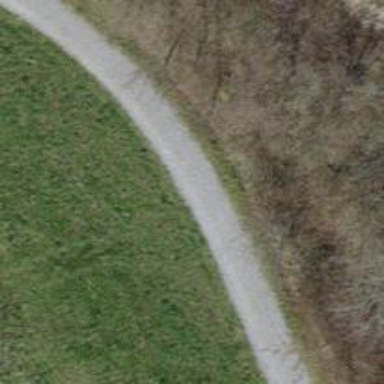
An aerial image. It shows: Abandoned railway track with compacted grade2 surface.